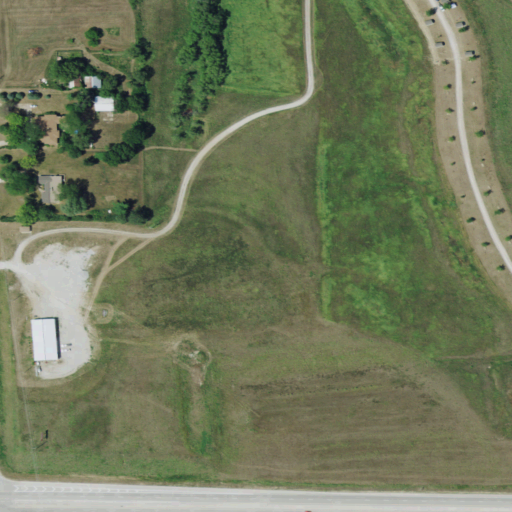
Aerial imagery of mountain in Nebraska named Bodleys Hill containing grassland, medium intensity development, open development, low intensity development, barren land, and high intensity development